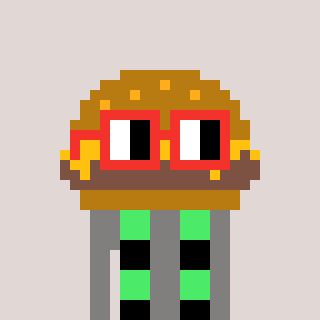
a pixel art character with square red glasses, a burger-shaped head and a bluegrey-colored body on a warm background